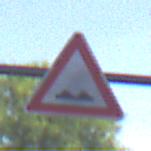
Verkehrszeichen: UnebeneFahrbahn
Umgebung: Roofed, Underpass
Tageszeit: Midday
Wetter: Clear
Licht: Natural
Jahreszeit: NotSpecified
Kontrast: LowContrast